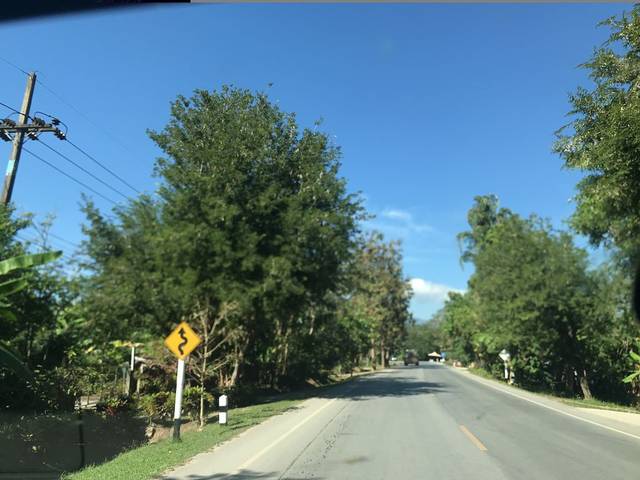
Region: Thailand
Coordinates: 19.836, 99.74